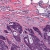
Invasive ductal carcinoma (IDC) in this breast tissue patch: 1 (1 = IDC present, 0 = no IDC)